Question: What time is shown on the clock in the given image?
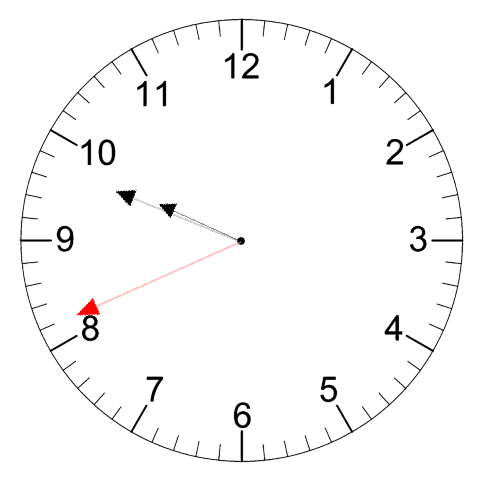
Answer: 09:48:41